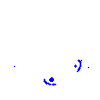
Particle: kaon